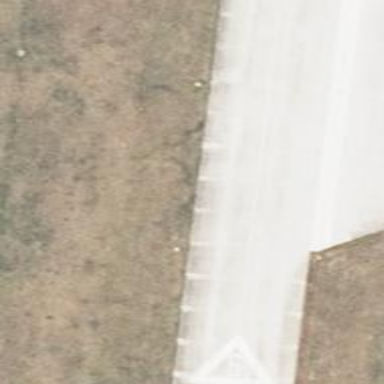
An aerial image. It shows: Concrete taxiway at the airport.